Question: I am trying to save the following array into my document in
'''
{"Category_Id":"54c9c206e1f512456ada778b","Sub_category_Id":"54c9c24ee1f512456ada778d",
"features":[{"specification_field_type":"textbox","specification_name":"color","_id":"551e5f2e3bbe4691142bdeba","__v":0,"$$hashKey":"object:95"},
{"specification_field_type":"textbox","specification_name":"Call Features","_id":"551e616d3bbe4691142bdebf","__v":0,"$$hashKey":"object:97"}]}
'''
Here is my code to save the post values in
'''
var Category_Id = req.body.Category_Id;
var Sub_category_Id = req.body.Sub_category_Id;
var features = req.body.features;
var property =new db.properties();
property.Category_Id = Category_Id;
property.Sub_category_Id = Sub_category_Id;
property.features = features;
property.save(function (err){
var message = JSON.parse('{"status":"success","message":"Features added"}');
return res.send(200, message);
}
'''
Though the query is executed, the information is saved in this way

'''
var properties = new Schema({
Category_Id : { type: String},
Sub_category_Id : { type: String},
features : { type: String}
});
'''
Can someone help me to fix this. Thanks.
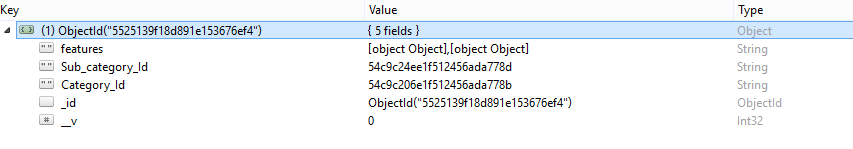
Answer: It appears you declared 'features' to be a String in your schema instead of an Array of subdocuments. Mongoose is therefore casting the array from 'req.body' to a string before it is saved. The following tweak to your schema should get you on the right track:
'''
var properties = new Schema({
Category_Id : { type: String},
Sub_category_Id : { type: String},
features : [{
specification_field_type": String,
specification_name: String
// any other paths for features
}]
});
'''